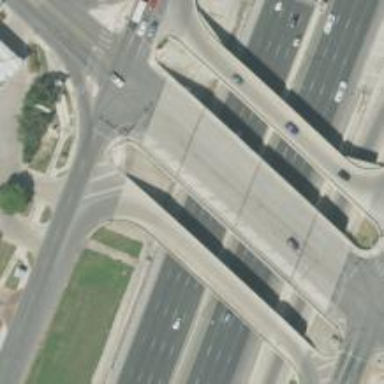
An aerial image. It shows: Secondary link road crossing over bridge.